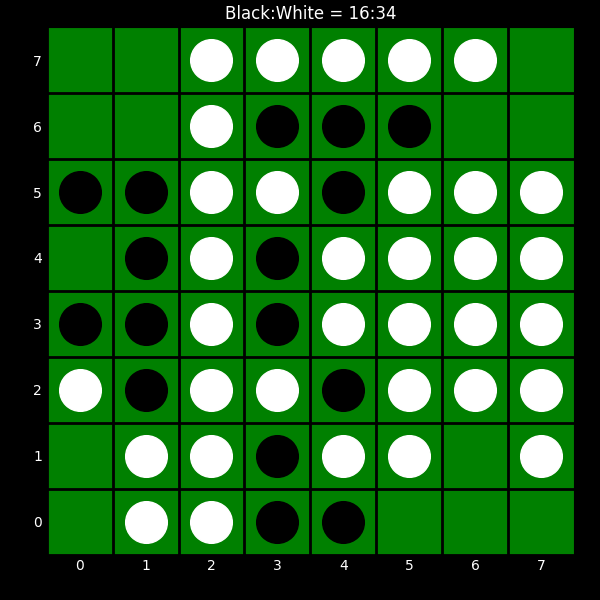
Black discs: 16
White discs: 34